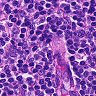
Metastatic tissue present: no